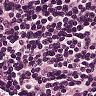
Metastatic tissue present: no